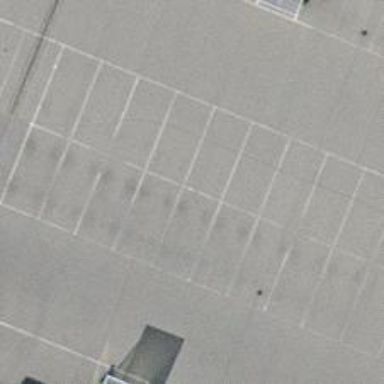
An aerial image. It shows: Parking area.